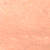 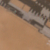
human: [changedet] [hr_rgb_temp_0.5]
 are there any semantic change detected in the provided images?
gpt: Desert left the place for the construction of an airport.